Question: I have an animation that I'm adding to a view. In the animation, I have a cell that collapses as if it's being folded. I split the view into two separate layers and apply a rotation on each layer. This is working, however, the effect is more subtle than I'd like. I'm looking for a way to increase the gap between the ends of the centerline (top and bottom edges of each layer) extends in during the animation. Basically, the halves aren't tall enough to convincingly look like they're folding backwards. Here is what I currently have mid animation, the orange lines are approximately where I would want the lines to fall during the animation:

Here is the code handling the rotation:
'''
- (CABasicAnimation *)foldLayerToValue:(CGFloat)toValue expanding:(BOOL)expanding
{
CABasicAnimation *animation = [CABasicAnimation animationWithKeyPath:@"transform"];
CATransform3D rotate = CATransform3DIdentity;
rotate.m34 = 1.0 / -2000.f;
rotate = CATransform3DRotate(rotateAndScale, [self radiansFromDegrees:toValue], 1.f, 0.f, 0.f);
animation.toValue = [NSValue valueWithCATransform3D:rotateAndScale];
return animation;
}
'''
This gets added to a CATransaction that also moves the lower section down the correct amount during the animation. I tried adding a scale factor to the animation, but that has an affect on the entire layer, scaling both the top and bottom edges. I tried increasing the height of the layers as they rotate, but that also provided unsavory results.
Any ideas? Is there any way I can manually set the position on a corner by corner basis?
I think part of the problem is that my anchor points are on the center line. During rotation, the top and bottom edges are getting closer to the POV, rather than the center line getting farther away. You can see that the corners are off the screen slightly which is limiting the amount that you can see the effect. I had previously had a version with the anchor points on the top and bottom of the layers, but I was unable to get the two layers to remain "touching" as the animation occurred. I had tried adding a translate to the Z coordinate during the animation, but it seemed to have no effect on anything.
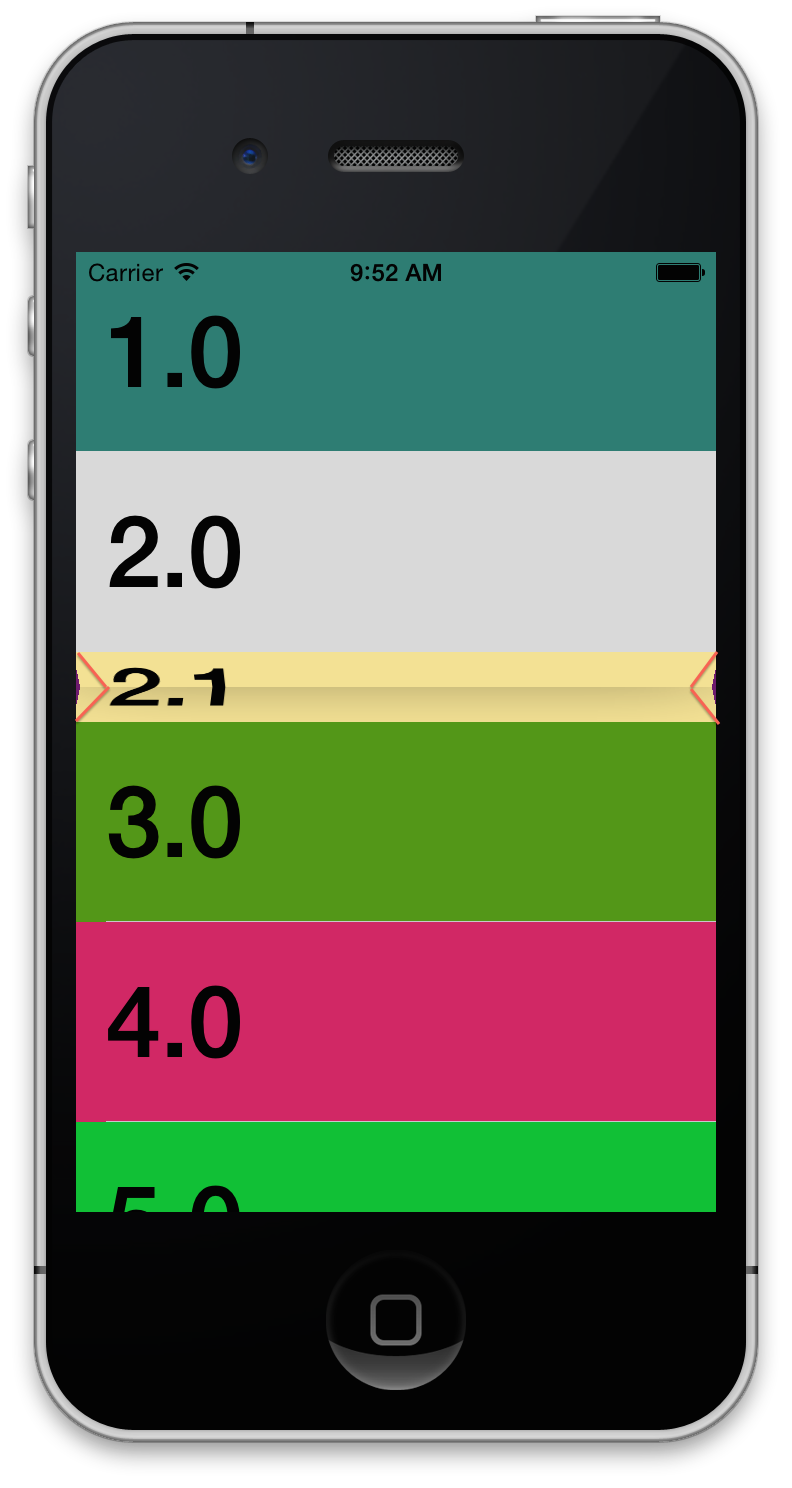
Answer: The value you are using ('-1.0/2000.0') corresponds to an object being far away from the camera/eye and usually has a low perspective. If you want something that has more perspective then you should change it to something that corresponds to a smaller distance to the camera. Usually the range of circa 500-800 is a "normal" distance, so you are probably looking for something in the 200-400 range.
That is: change the '.m34' value to '-1.0/200.0' and there will be more perspective.